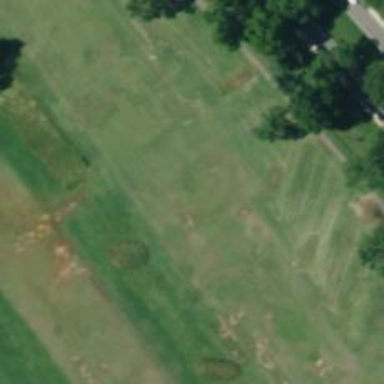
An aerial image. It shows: View of golf hole.